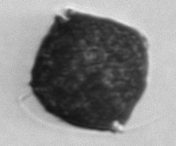
Label: Alexandrium_catenella